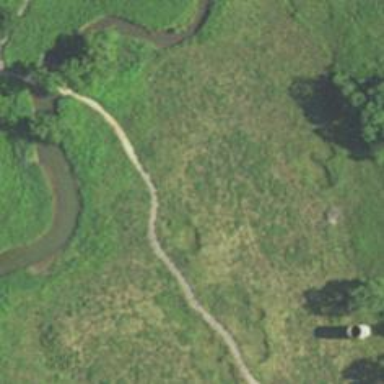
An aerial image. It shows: Path for both road and golf.